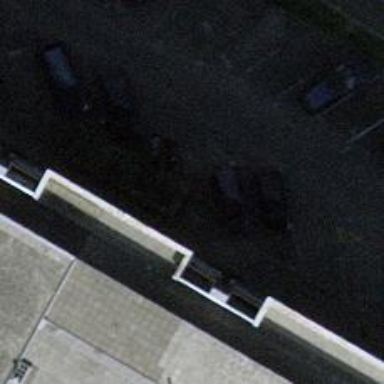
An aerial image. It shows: Motorcycle parking facility.